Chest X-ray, PA view. Patient: 54 years old, sex F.
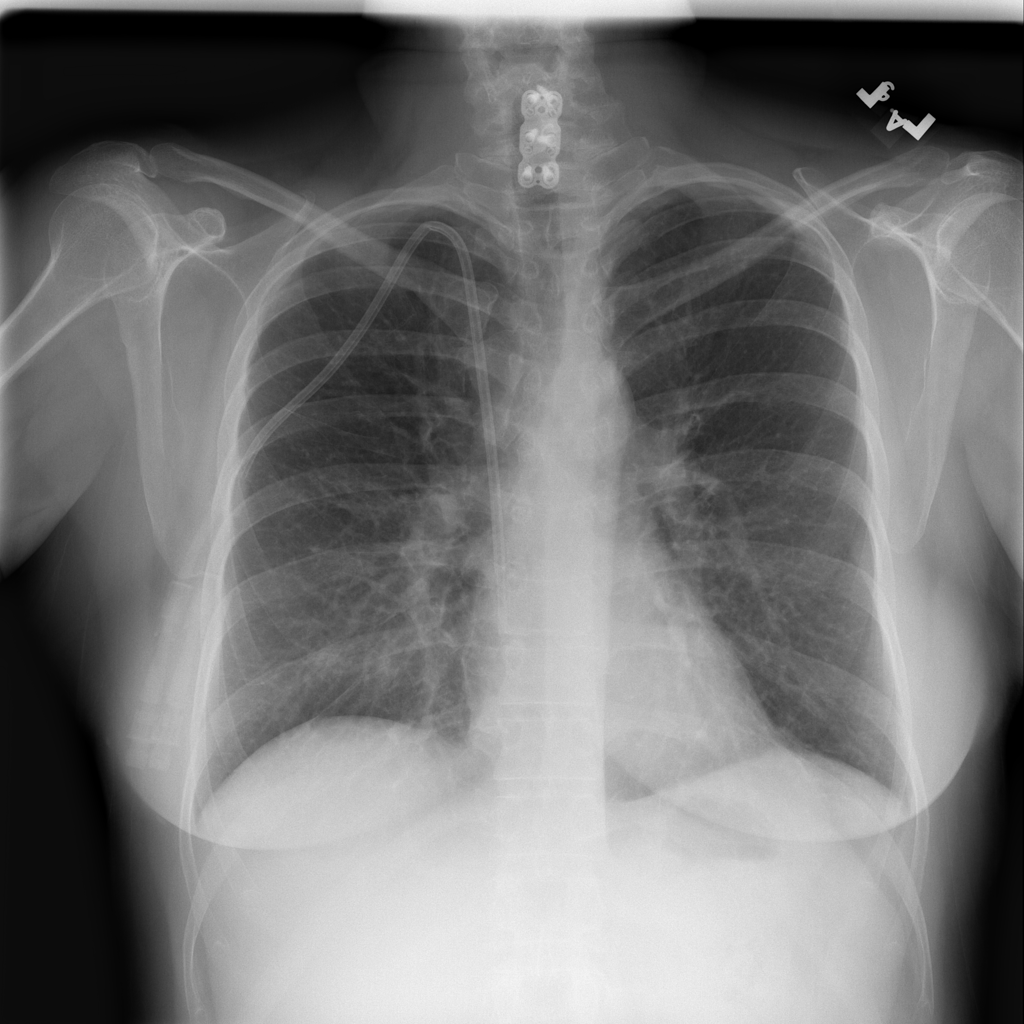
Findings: Edema, Infiltration